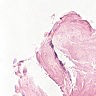
Metastatic tissue present: no